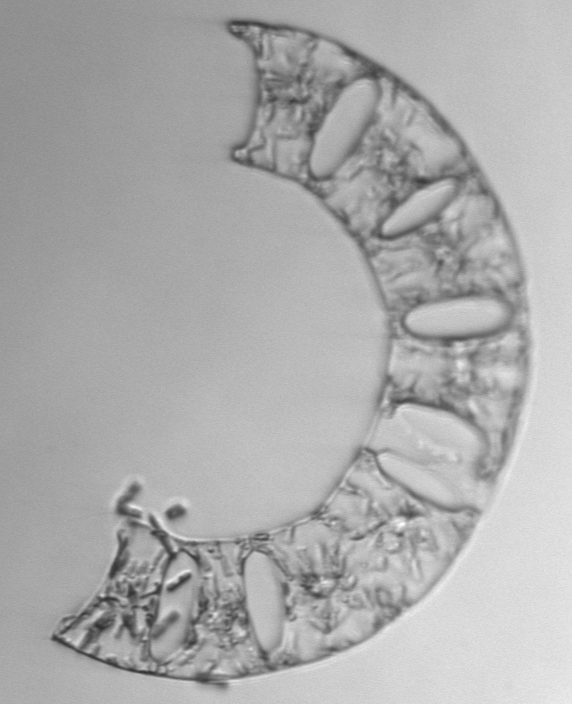
Label: Eucampia